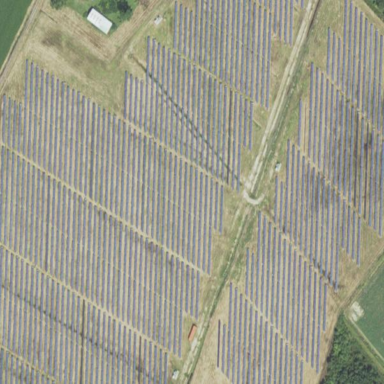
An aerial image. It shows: Solar power plant with photovoltaic technology surrounded by fence.